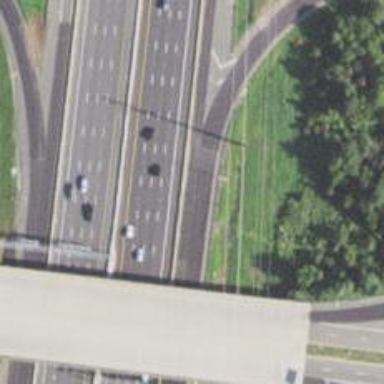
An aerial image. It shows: Motorway junction.